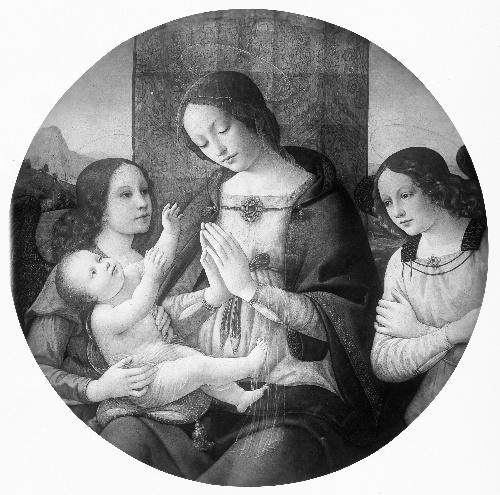
Title: Madonna and Child with Angels
Artist: Domenico Ghirlandaio
Artist bio: Italian, Florence 1448/49–1494 Florence
Object type: Painting
Classification: Paintings
Medium: Tempera on canvas, transferred from wood
Dimensions: Diameter 38 3/4 in. (98.4 cm)
Department: European Paintings
Credit line: Bequest of Benjamin Altman, 1913
Accession year: 1914
Repository: Metropolitan Museum of Art, New York, NY
Tags: Madonna and Child|Angels